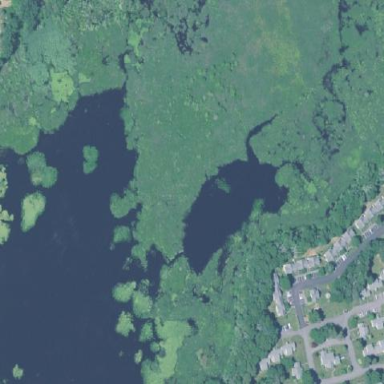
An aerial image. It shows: Marsh wetland.